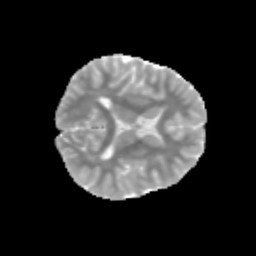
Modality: MD
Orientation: axial
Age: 11
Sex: male
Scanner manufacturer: siemens
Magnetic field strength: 3 T
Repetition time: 3.8 s
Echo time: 0.07 s